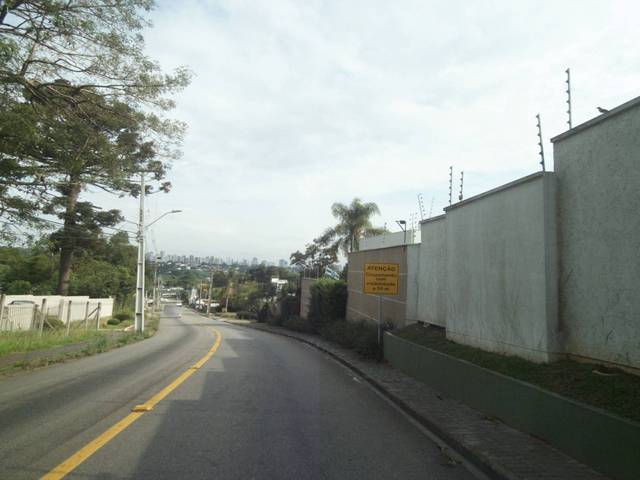
Region: Brazil
Coordinates: -25.412, -49.312